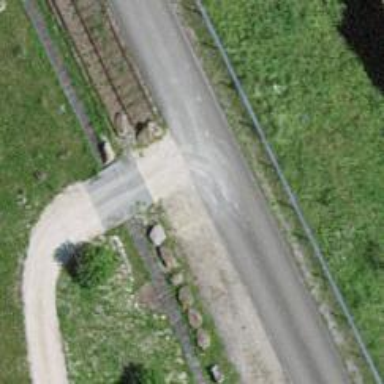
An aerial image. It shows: Abandoned railway.